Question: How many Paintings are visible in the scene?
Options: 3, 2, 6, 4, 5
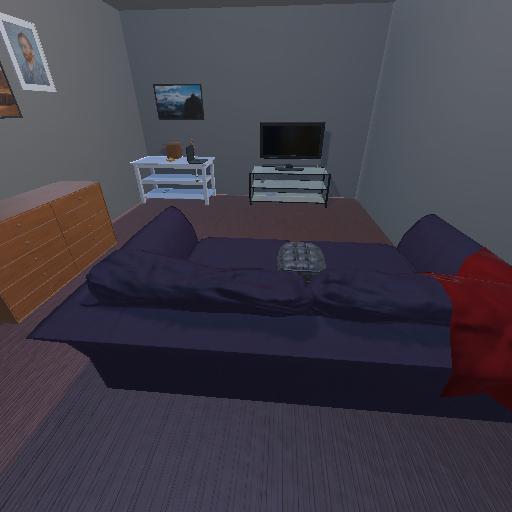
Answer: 3